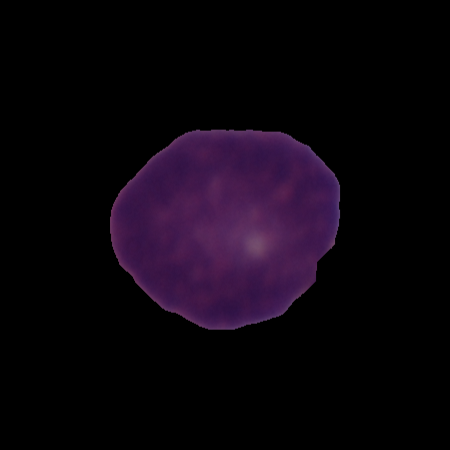
Label: cancer